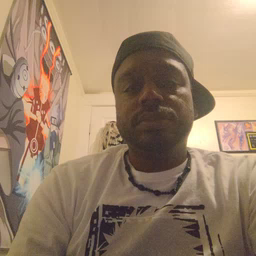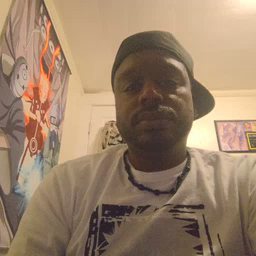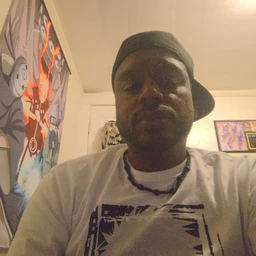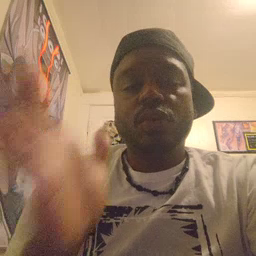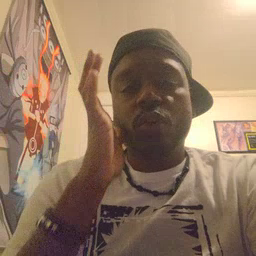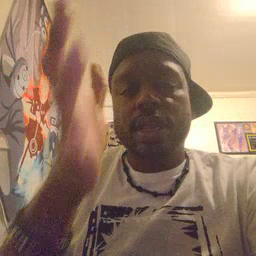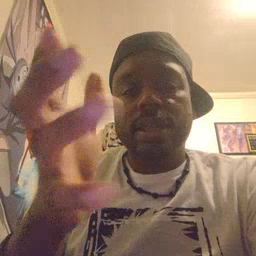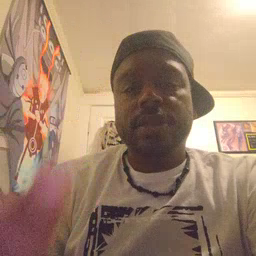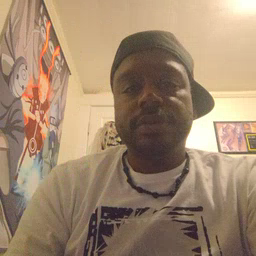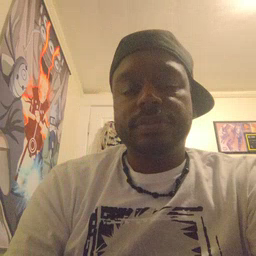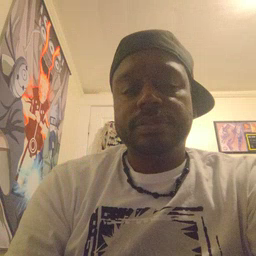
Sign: will